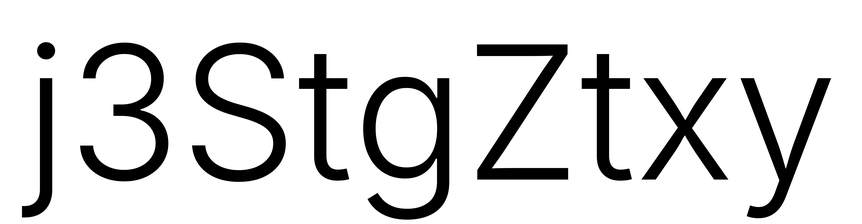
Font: Inter_Light